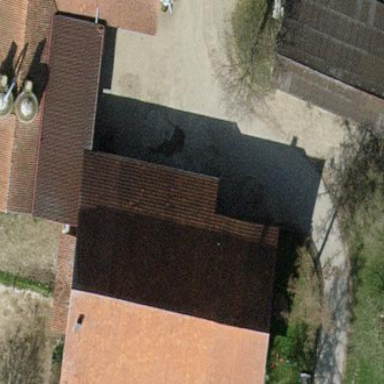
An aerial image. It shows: Gabled roof farm building.